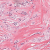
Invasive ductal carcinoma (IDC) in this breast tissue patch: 1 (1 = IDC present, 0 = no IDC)